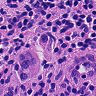
Metastatic tissue present: yes